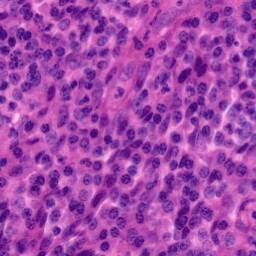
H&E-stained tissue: Tonsil